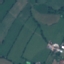
Land use / land cover class: Pasture